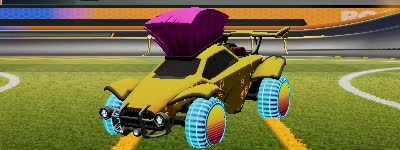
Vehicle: octane